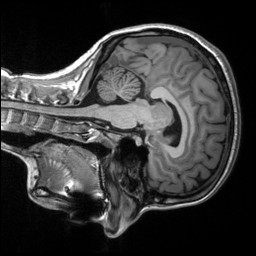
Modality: T1w
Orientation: sagittal
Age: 21
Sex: female
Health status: healthy
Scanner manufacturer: siemens
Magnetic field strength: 3 T
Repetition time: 2.53 s
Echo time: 0.00219 s